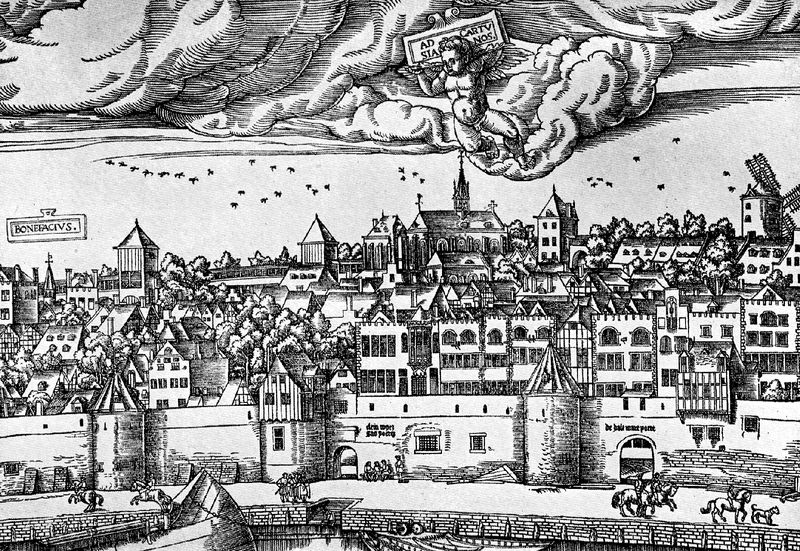
Titel: Kartäuserkirche St. Barbara in Köln
Standort: Köln (EU - D - NRW)
Schlagwörter: himmel, wasser, wolken, stadt, straße, zeichnung, gebäude, häuser, mühle, vögel, windmühle, kirche, pferde, reiter, engel, putte, holzschnitt, schiff, schrift, ansicht, mauer, hafen, kai, tor, stadtansicht, schild, türme, dom, stich, schwarzweiß, text, tore, stadtmauer, latein, stadtgraben, vgel, n, nhafen